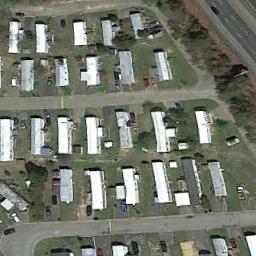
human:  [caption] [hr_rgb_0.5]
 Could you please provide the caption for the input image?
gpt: There are many buildings of different shapes and sizes in the mobile home parks .

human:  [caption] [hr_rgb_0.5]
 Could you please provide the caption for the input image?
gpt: The mobile home park has some neatly arranged mobile homes on the grass and some roads go through the mobile home park .

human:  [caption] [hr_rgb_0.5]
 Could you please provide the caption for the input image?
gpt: The mobile home park is on the grass next to the road .

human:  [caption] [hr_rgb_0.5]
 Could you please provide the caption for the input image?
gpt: Here is a road with mobile homes on both sides .

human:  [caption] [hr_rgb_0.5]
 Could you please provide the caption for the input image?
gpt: There are some white buildings in the mobile home park beside a freeway .